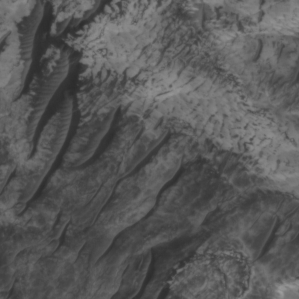
Label: non_frost